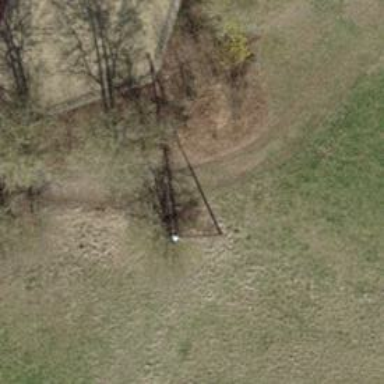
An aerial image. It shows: Minor power line.